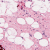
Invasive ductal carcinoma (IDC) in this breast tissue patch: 0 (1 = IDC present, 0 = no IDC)